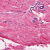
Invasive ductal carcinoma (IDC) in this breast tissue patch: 0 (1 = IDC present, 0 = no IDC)